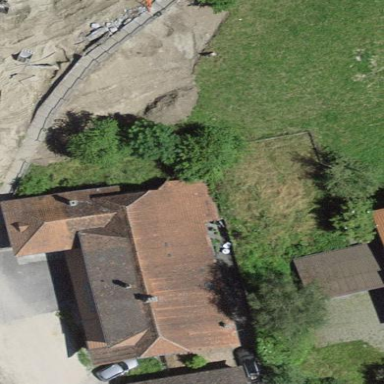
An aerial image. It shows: Farm building.